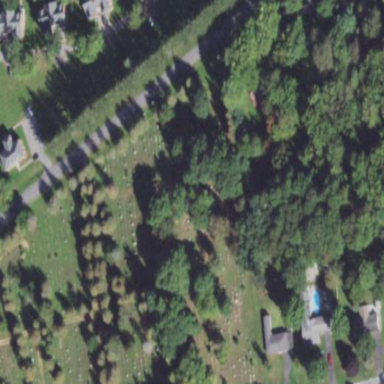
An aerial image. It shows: Cemetery.